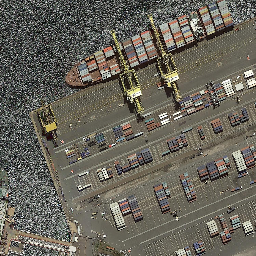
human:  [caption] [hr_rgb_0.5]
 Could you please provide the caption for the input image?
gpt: Cargo ships full of colors moored on the shore to load goods.

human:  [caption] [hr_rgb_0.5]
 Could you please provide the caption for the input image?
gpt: The cargo ship full of colors is loading.

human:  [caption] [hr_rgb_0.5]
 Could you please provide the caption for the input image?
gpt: Colorful cargo ship on board

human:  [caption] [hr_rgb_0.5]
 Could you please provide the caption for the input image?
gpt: Colorful cargo ships moored on the shore to load goods.

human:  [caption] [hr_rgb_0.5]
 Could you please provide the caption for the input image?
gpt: A colorful cargo ship moored ashore to load goods.